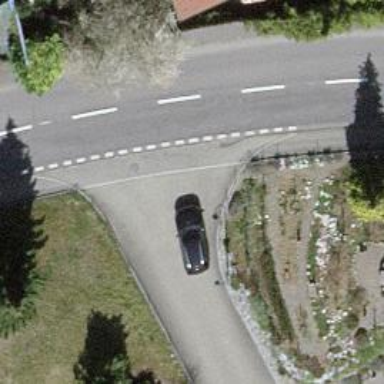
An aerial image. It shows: Unmarked crossing on the road.